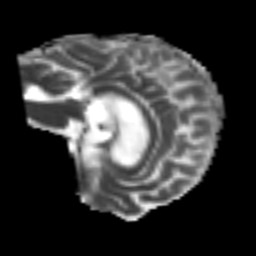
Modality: MD
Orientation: sagittal
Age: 71
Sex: male
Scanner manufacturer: siemens
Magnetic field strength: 3 T
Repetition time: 4.999 s
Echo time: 0.07946 s